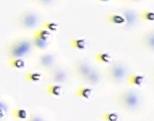
Label: Phaeocystis